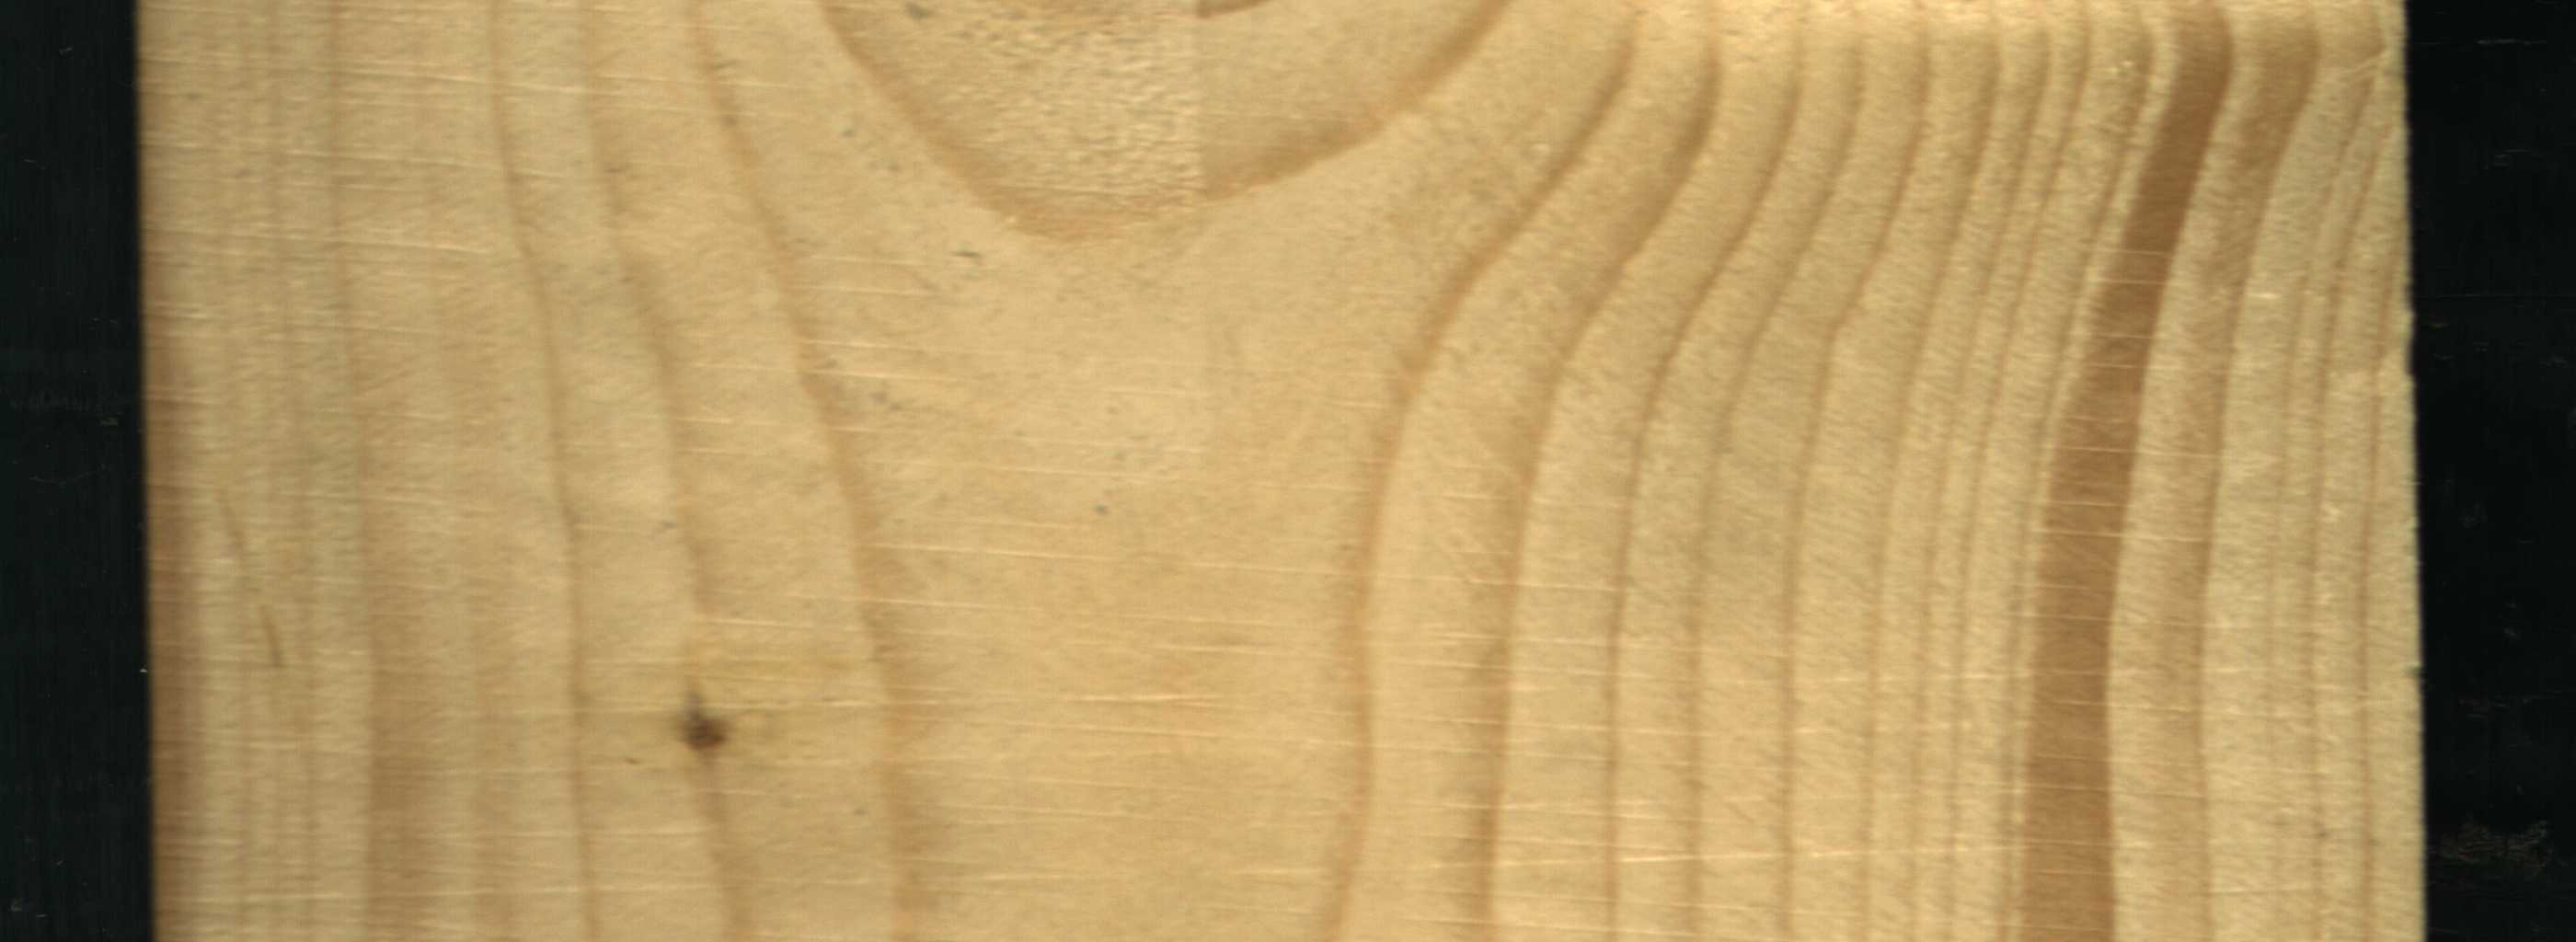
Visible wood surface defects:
Quartzity
Live_Knot